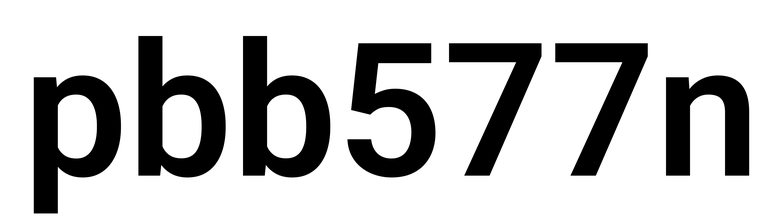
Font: Roboto_SemiBold